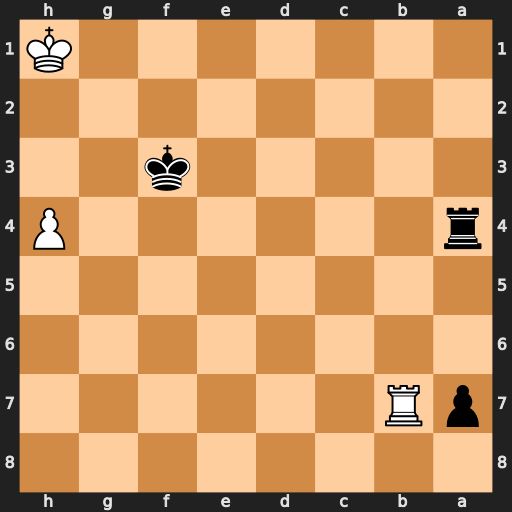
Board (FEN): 8/pR6/8/8/r6P/5k2/8/7K
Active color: b
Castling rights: -
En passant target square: -
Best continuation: Rxh4+ Kg1 a5